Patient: sex F, age 31
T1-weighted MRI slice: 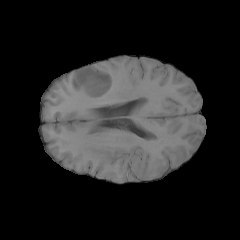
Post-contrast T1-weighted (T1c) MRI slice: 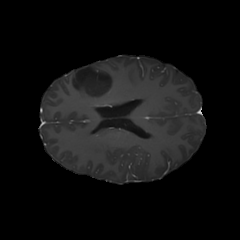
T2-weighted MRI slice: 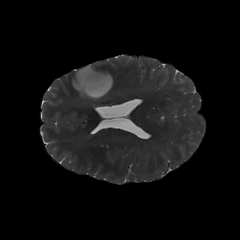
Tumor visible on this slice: yes
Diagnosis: Astrocytoma, IDH-mutant
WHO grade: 2